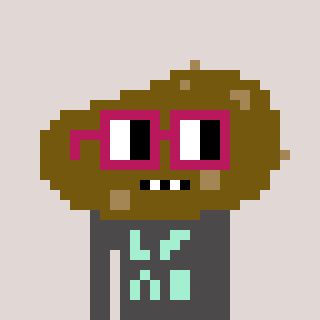
a pixel art character with square dark red glasses, a potato-shaped head and a grayscale-colored body on a warm background